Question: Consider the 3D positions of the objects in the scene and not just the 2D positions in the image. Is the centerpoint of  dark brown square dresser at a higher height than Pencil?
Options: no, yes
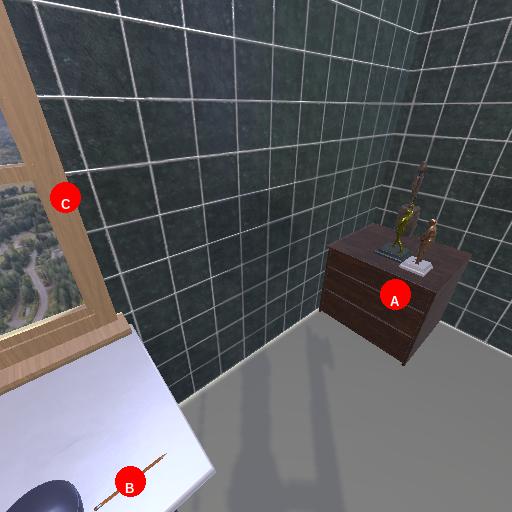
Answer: no